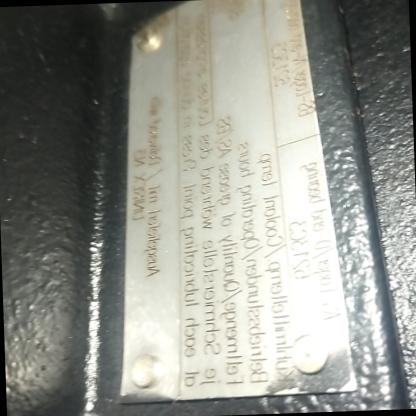
Klasa: tabliczka-znamionowa